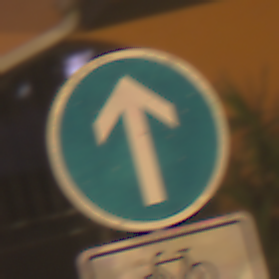
Verkehrszeichen: VorgeschriebeneFahrtrichtungGeradeaus
Zusatzzeichen unten: EinspurigeFahrzeugeFrei5
Umgebung: Outdoor, Urban
Tageszeit: Night
Wetter: Clear
Licht: Artificial
Jahreszeit: NotSpecified
Kontrast: HighContrast